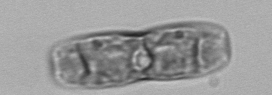
Label: pennate_morphotype1